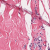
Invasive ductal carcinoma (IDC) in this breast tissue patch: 0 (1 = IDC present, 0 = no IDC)